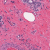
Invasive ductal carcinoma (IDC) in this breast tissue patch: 0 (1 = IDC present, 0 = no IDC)